An envelope spectrum derived from a bearing vibration measurement is shown; the reference markers locate BPFO, BPFI, BSF and FTF for this bearing geometry and shaft speed. What is the most likely bearing condition (normal, inner_race, outer_race, ball)?
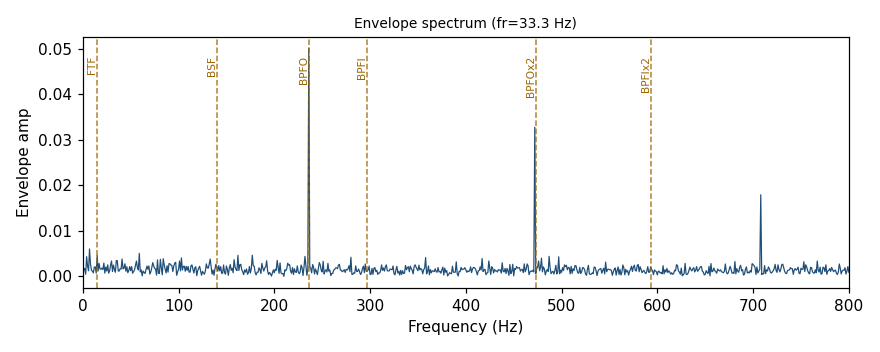
Answer: outer_race